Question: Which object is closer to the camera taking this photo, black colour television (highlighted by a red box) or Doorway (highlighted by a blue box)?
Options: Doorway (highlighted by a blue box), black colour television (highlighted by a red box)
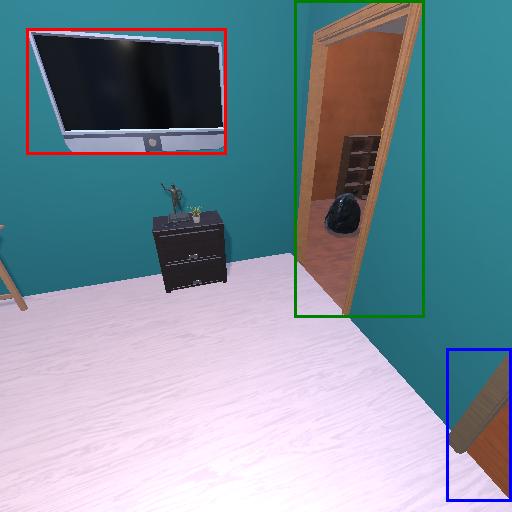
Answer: Doorway (highlighted by a blue box)